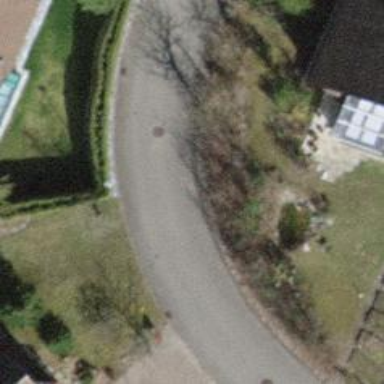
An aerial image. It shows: Smooth asphalt road in residential area.